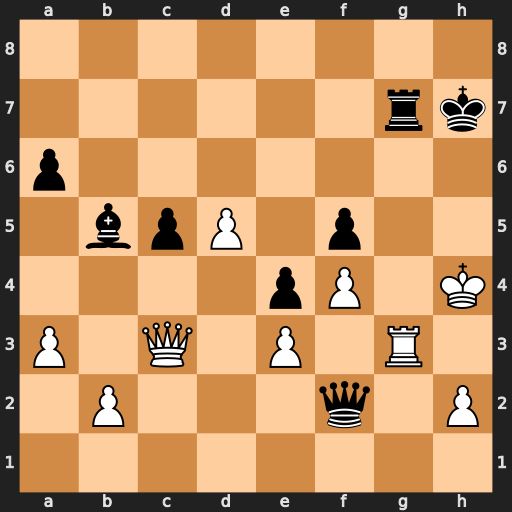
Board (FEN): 8/6rk/p7/1bpP1p2/4pP1K/P1Q1P1R1/1P3q1P/8
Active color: w
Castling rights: -
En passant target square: -
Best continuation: Qxg7#